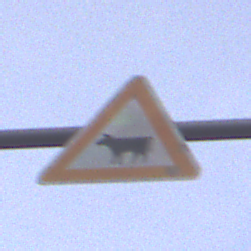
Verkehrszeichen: ViehtriebRechts
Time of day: MorningAfternoon
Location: Outdoor (Urban)
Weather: PartlyCloudy
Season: NotSpecified
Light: Natural